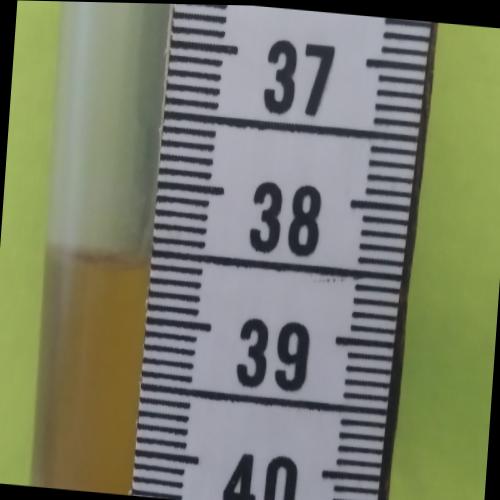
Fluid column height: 38.6 cm